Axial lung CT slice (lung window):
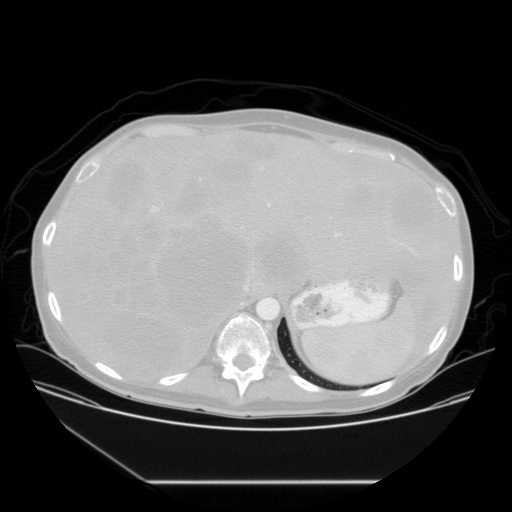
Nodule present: no